Question: I am interesting in drawing spiral curves on a surface which look like that:

The equation of it is:
'''
((1.0-z)*(((x-1.0)*(x-1.0))+y*y-(1.0/3.0))*(((x+1.0)*(x+1.0))+(y*y)-(1.0/3.0)))+(z*((x*x)+(y*y)-(1.0/3.0))) == 0.0
'''
where
'''
x=<-1.0-sqrt(1/3),+1.0+sqrt(1/3)>
y=<-sqrt(1/3),+sqrt(1/3)>
z=< 0.0,1.0>
'''
I found the equation on this website:
<URL>
Then I saw that post in 'StackMath' but I don't understand the answer...:
<URL>
If someone have any idea of a process to draw spiral curves on that kind of surface, it would greatly help me.
Do not hesitate to ask me more about the problem.
Thank you.
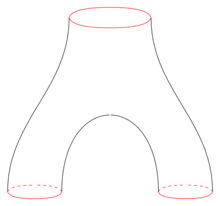
Answer: analytical approach is not the only way how to attack this (an not suited for this site anyway) so there are quite a few other options. But you did not specify how the spiral should look like as there are 3 ends of the shape and spiral have just 2...
For simplicity I assuming spiral envelope (like you wrap a rope around the shape).
So how to attack this. The usual approach is to create mapping '2D <--> 3D' between some rectangular 2D area (texture) and your surface. Usually exploiting topology of the shape like cylindircal/spherical coordinates etc.
Another option is to cut your shape into individual slices and handle each slice as 2D ... Which simplifies things a lot.
To apply a spiral onto some curved surface you either project it or find intersection between shape and direction to actual point on spiral defined by parametric equation.
Here C++ example using OpenGL visualization:
'''
//---------------------------------------------------------------------------
List<int> slice; // start index of each z slice in pnt
List<double> pnt; // GL_POINTS surface points
List<int> lin; // LINE_STRIP spiral point indexes
//---------------------------------------------------------------------------
void obj_init()
{
const double ry=sqrt(1.0/3.0);
const double rx=1.0+ry;
double a,x,y,z,d,N=7.0,da,dx,dy,dz,r,rr,_zero;
int i,j,i0,i1,ii;
// get points of analytical surface
pnt.num=0;
slice.num=0;
d=0.02; dz=0.25*d;_zero=1e-2;
for (z=0.0;z<=1.0;z+=dz,slice.add(pnt.num))
for (x=-rx;x<=rx;x+=d)
for (y=-ry;y<=ry;y+=d)
if (fabs(((1.0-z)*(((x-1.0)*(x-1.0))+y*y-(1.0/3.0))*(((x+1.0)*(x+1.0))+(y*y)-(1.0/3.0)))+(z*((x*x)+(y*y)-(1.0/3.0))))<=_zero)
{
pnt.add(x);
pnt.add(y);
pnt.add(4.0*z-2.0);
}
// spiral line
lin.num=0;
da=5.0*M_PI/180.0;
d=pnt[slice[1]+2]-pnt[slice[0]+2];
for (a=0.0;a<=2.0*M_PI*N;a+=da) // go through whole spiral
{
z=a/(2.0*M_PI*N); // z = f(angle,screws)
z=4.0*z-2.0;
j=((z+2.0)/d);
i0=j-1; if (i0<0) i0=0; if (i0>=slice.num) break;
i1=j+1; if (i1<0) continue; if (i1>=slice.num) i1=slice.num-1;
i0=slice.dat[i0];
i1=slice.dat[i1];
dx=cos(a); // direction vector to the spiral point
dy=sin(a);
dz=z;
for (rr=0.0,i=i0;i<i1;i+=3) // find point with biggest distance from center and close to a,dx,dy
{
x=pnt.dat[i+0];
y=pnt.dat[i+1];
r=(x*dx)+(y*dy)+(z*dz); // dot( (dx,dy,dz) , (x,y,z) )
if (r>rr){ii=i; rr=r; } // better point found
}
if (ii>=0) lin.add(ii); // add spiral point to lin[]
}
}
//---------------------------------------------------------------------------
void obj_draw()
{
int i,j;
glColor3f(0.3,0.3,0.3);
glBegin(GL_POINTS);
for (i=0;i<pnt.num;i+=3) glVertex3dv(pnt.dat+i);
glEnd();
glColor3f(0.2,0.9,0.2);
glBegin(GL_LINE_STRIP);
for (i=0;i<lin.num;i+=3) glVertex3dv(pnt.dat+lin.dat[i]);
glEnd();
}
//---------------------------------------------------------------------------
'''
and preview:
<URL>
What I did is simple:
1. obtain surface points pnt[] simply test all (x,y,z) point in some BBOX volume and if your equation result for the point is close to zero I add it to the point list pnt[]. Thanks to the fact I use nested for loops with z axis being the outer loop the points are already sorted by z coordinate and the slice[] list holds the start indexes of points for each z slice so no need to slow searching in the whole list as I can go from z to slice index directly.
2. compute parametric spiral using cylinder parametric equation I can compute x,y,z for any t=<0,1> If I know radius (1.0) and number of screws (N). As z is already the parameter of the shape I can use it instead of t ...
3. computing intersection between spiral and shape simply loop through whole spiral. For each of its points find point that has the same direction from spiral/shape central axis and is further away... This can be done by simple dot product between the direction vectors. So simply using z coordinate of the actual tested point on spiral compute slice of the shape and test all its points remembering the max of the dot product. As the central axis is z no superpositions are needed ... The found point indexes are stored in lin[] for later use...
As you can see on the preview the spiral is a bit jagged like. This is due to non linear distribution of points. If you create a topology of the points on each slice and connect by it all the neighbor slices you can then interpolate any surface point eliminating this problem. After this you can use much less points with still better result and also render the faces instead of just wire-frame.
Another option is just to smooth the points of spiral using averaging FIR filter
Beware in the code I rescaled the 'z' axis ('z' = 4*z - 2') so it matches the plot in your link ...
You can create a curve/polyline or whatever describing the center of the spiral/helix. I was too lazy to construct such control points so I used the shape center points instead (computed as '0.5*(min+max)' of 'x,y' coordinate per each slice but just for a half of shape ('x<0.0') for parts where the "pants" are 2 tubes... per slice. The rest I just interpolated by quadratic curve ...
From this just process all the centers of the spiral/helix, compute local TBN matrix (tangent,normal,binormal) where tangent is also tangent of the centers path and one of the axis is aligned to 'Y' axis as there is no change ('y=0') so the spiral angle will be aligned to the same axis and not twisting. From that just compute spiral angle (the center arclength from path start is the parameter) and apply the cylindrical coordinates on the 't,b,n' basis vectors instead of directly on 'x,y,z' coordinates.
After that just cast ray from center into the helix direction and when hit intersection with the surface render/store the point ...
Here preview of the result:
<URL>
And updated C++/VCL/GL code:
'''
//---------------------------------------------------------------------------
List<int> slice; // start index of each z slice in pnt
List<double> pnt; // GL_POINTS surface points
List<double> path; // LINE_STRIP curved helix center points
List<double> spir; // LINE_STRIP spiral points
//---------------------------------------------------------------------------
void obj_init()
{
const double ry=sqrt(1.0/3.0);
const double rx=1.0+ry;
double a,x,y,z,zz,d,N=12.0,da,dx,dy,dz,ex,ey,ez,r,rr,_zero;
int i,j,i0,i1,ii;
// [get points of analytical surface]
pnt.num=0;
slice.num=0;
d=0.02; dz=0.25*d;_zero=1e-2;
for (z=0.0;z<=1.0;z+=dz,slice.add(pnt.num))
for (x=-rx;x<=rx;x+=d)
for (y=-ry;y<=ry;y+=d)
if (fabs(((1.0-z)*(((x-1.0)*(x-1.0))+y*y-(1.0/3.0))*(((x+1.0)*(x+1.0))+(y*y)-(1.0/3.0)))+(z*((x*x)+(y*y)-(1.0/3.0))))<=_zero)
{
pnt.add(x);
pnt.add(y);
pnt.add(4.0*z-2.0);
}
// [helix center path] as center point of half-slice
path.num=0;
for (i1=0,j=0;j<slice.num;j++) // all slices
{
i0=i1; i1=slice.dat[j];
dx=+9; ex=-9;
dy=+9; ey=-9;
dz=+9; ez=-9;
for (i=i0;i<i1;i+=3) // single slice
{
x=pnt.dat[i+0];
y=pnt.dat[i+1];
z=pnt.dat[i+2];
if (x<=0.0) // just left side of pants
{
if (dx>x) dx=x; if (ex<x) ex=x; // min,max
if (dy>y) dy=y; if (ey<y) ey=y;
if (dz>z) dz=z; if (ez<z) ez=z;
}
}
if (dz>0.25) break; // stop before pants join
path.add(0.5*(dx+ex));
path.add(0.5*(dy+ey));
path.add(0.5*(dz+ez));
}
// smooth by averaging
for (j=0;j<20;j++)
for (i=3;i<path.num;i+=3)
{
path.dat[i+0]=0.75*path.dat[i+0]+0.25*path.dat[i-3+0];
path.dat[i+1]=0.75*path.dat[i+1]+0.25*path.dat[i-3+1];
path.dat[i+2]=0.75*path.dat[i+2]+0.25*path.dat[i-3+2];
}
// interpolate bridge between pants from last path to (0.0,0.0,0.75)
i=path.num-3;
dx=path.dat[i+0];
dy=path.dat[i+1];
dz=path.dat[i+2];
for (a=0.0;a<1.0;a+=d)
{
x=dx*(1.0-a*a);
y=dy;
z=dz+0.5*a;
path.add(x);
path.add(y);
path.add(z);
}
// mirror/reverse other half
for (i=path.num-3;i>=0;i-=3)
{
path.add(-path.dat[i+0]);
path.add( path.dat[i+1]);
path.add( path.dat[i+2]);
}
// [path aligned spiral line envelope]
spir.num=0; _zero=1e-2; d=0.01;
double *p1,*p0,t[3],b[3],n[3]; // spiral center (actual,previous), TBN (tangent,binormal,normal,tangent)
double u[3],v[3],p[3],dp[3];
vector_sub(p,path.dat+3,path.dat); // mirro first path point
vector_sub(p,path.dat,p);
p1=p;
for (j=0;j<path.num;j+=3) // go through whole path
{
// path center previous,actual
p0=p1;
p1=path.dat+j;
// TBN basis vectors of the spiral slice
vector_sub(t,p1,p0); vector_one(t,t); // tangent direction to next center o npath
vector_ld(n,0.0,1.0,0.0);
vector_mul(b,n,t); vector_one(b,b); // binormal perpendicular to Y axis (path does not change in Y) and tangent
vector_mul(n,t,b); vector_one(n,n); // normal perpendiculer to tangent and binormal
// angle from j as parameter and screws N
a=N*2.0*M_PI*double(j)/double(path.num-3);
// dp = direction to spiral point
vector_mul(u,n,sin(a));
vector_mul(v,b,cos(a));
vector_add(dp,u,v);
vector_mul(dp,dp,d);
// center, step
x=p1[0]; dx=dp[0];
y=p1[1]; dy=dp[1];
z=p1[2]; dz=dp[2];
// find intersection between p+t*dp and surface (ray casting)
for (r=0.0;r<2.0;r+=d,x+=dx,y+=dy,z+=dz)
{
zz=(z+2.0)*0.25;
if (fabs(((1.0-zz)*(((x-1.0)*(x-1.0))+y*y-(1.0/3.0))*(((x+1.0)*(x+1.0))+(y*y)-(1.0/3.0)))+(zz*((x*x)+(y*y)-(1.0/3.0))))<=_zero)
{
spir.add(x);
spir.add(y);
spir.add(z);
break;
}
}
}
}
//---------------------------------------------------------------------------
void obj_draw()
{
int i,j;
glColor3f(0.3,0.3,0.3);
glBegin(GL_POINTS);
for (i=0;i<pnt.num;i+=3) glVertex3dv(pnt.dat+i);
glEnd();
glLineWidth(5.0);
glColor3f(0.0,0.0,0.9);
glBegin(GL_LINE_STRIP);
for (i=0;i<path.num;i+=3) glVertex3dv(path.dat+i);
glEnd();
glColor3f(0.9,0.0,0.0);
glBegin(GL_LINE_STRIP);
for (i=0;i<spir.num;i+=3) glVertex3dv(spir.dat+i);
glEnd();
glLineWidth(1.0);
}
//---------------------------------------------------------------------------
'''
I also smoothed the path and compute just half of it ... as the rest is just copy/mirror ...
This approach should work for any analytical surface and center path ...
I also use mine dynamic list template so:
'List<double> xxx;' is the same as 'double xxx[];'
'xxx.add(5);' adds '5' to end of the list
'xxx[7]' access array element (safe)
'xxx.dat[7]' access array element (unsafe but fast direct access)
'xxx.num' is the actual used size of the array
'xxx.reset()' clears the array and set 'xxx.num=0'
'xxx.allocate(100)' preallocate space for '100' items
- <URL>